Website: walmart
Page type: order-returns
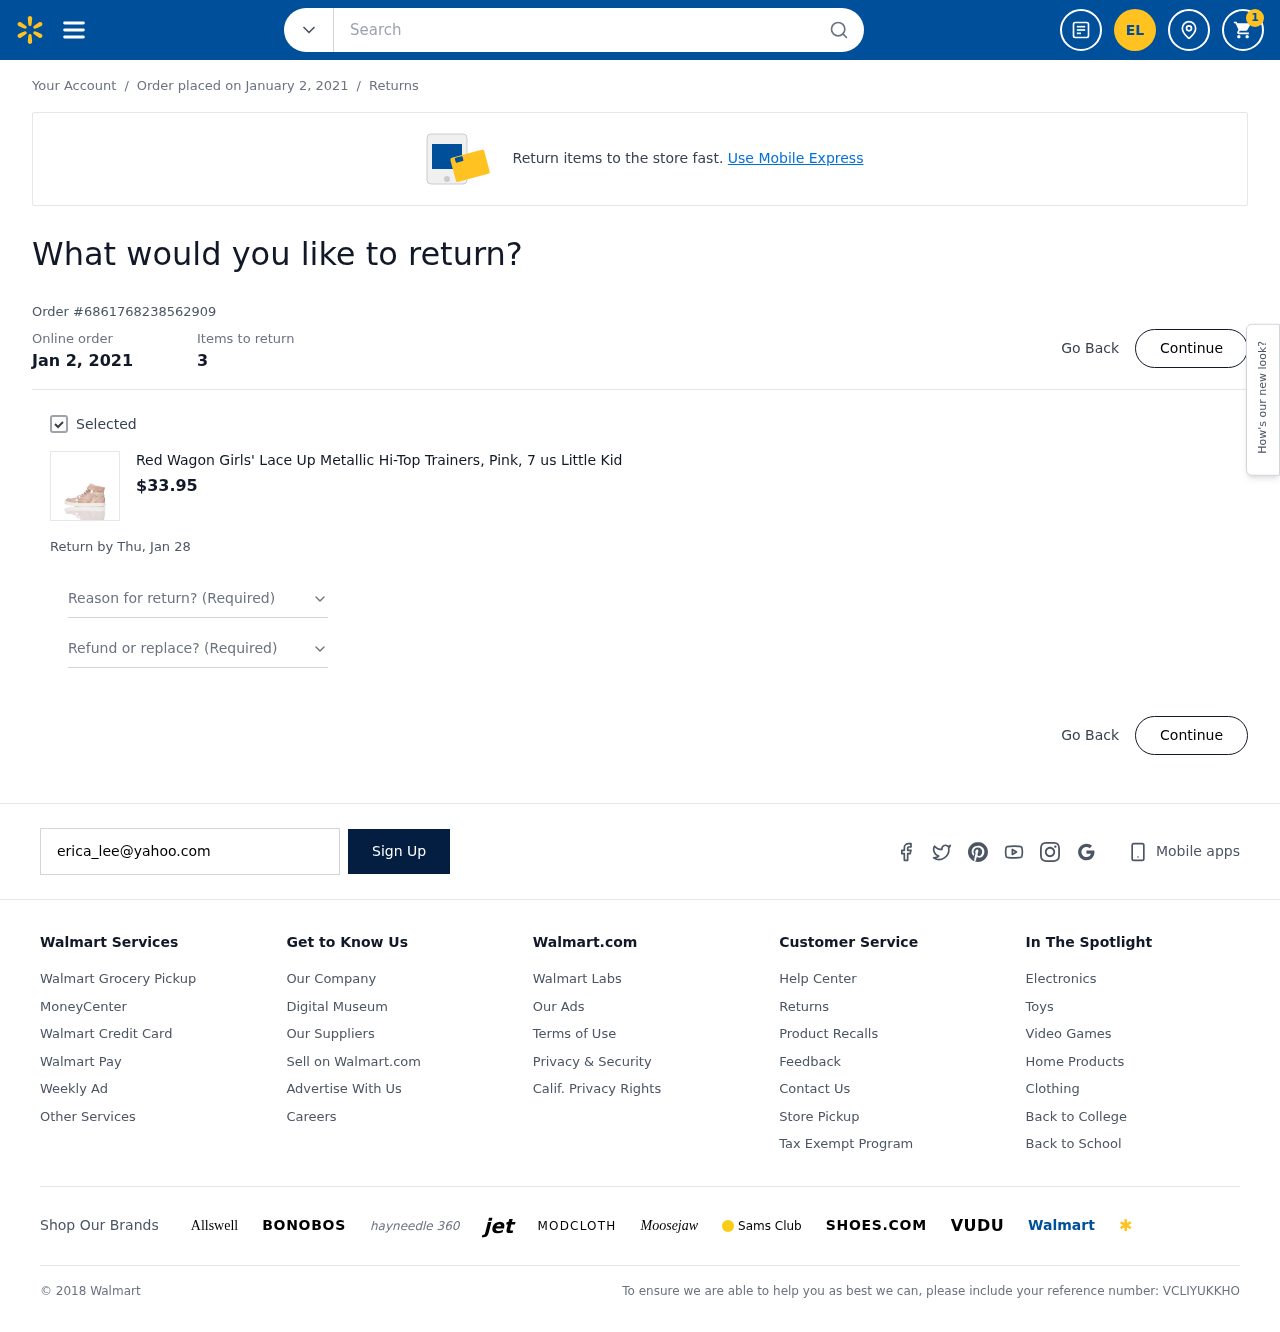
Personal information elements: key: PII_EMAIL
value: erica_lee@yahoo.com
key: PII_INITIALS
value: EL
Product elements: key: PRODUCT1_NAME
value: Red Wagon Girls' Lace Up Metallic Hi-Top Trainers, Pink, 7 us Little Kid
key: PRODUCT1_PRICE
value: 33.95
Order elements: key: ORDER_NUM_ITEMS
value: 1
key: ORDER_DATE
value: Jan 2, 2021
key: ORDER_DATE
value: Order placed on January 2, 2021
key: ORDER_ID
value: Order #6861768238562909
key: ORDER_NUM_ITEMS
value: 3
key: ORDER_RETURN_BY_DATE
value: Return by Thu, Jan 28
Search elements: key: HEADER_SEARCH
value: Search